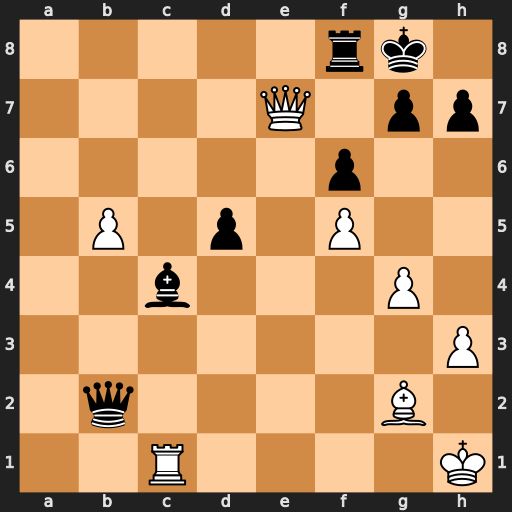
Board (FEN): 5rk1/4Q1pp/5p2/1P1p1P2/2b3P1/7P/1q4B1/2R4K
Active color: w
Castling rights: -
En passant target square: -
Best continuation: Rxc4 Qa1+ Kh2